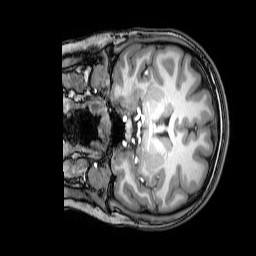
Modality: T1w
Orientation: coronal
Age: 19
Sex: female